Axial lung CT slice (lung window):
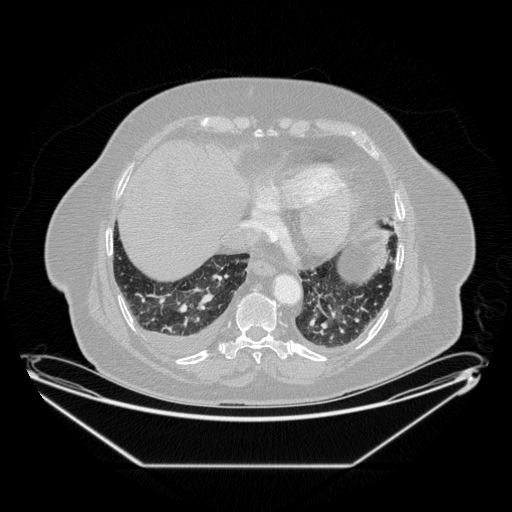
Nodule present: no